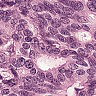
Metastatic tissue present: yes